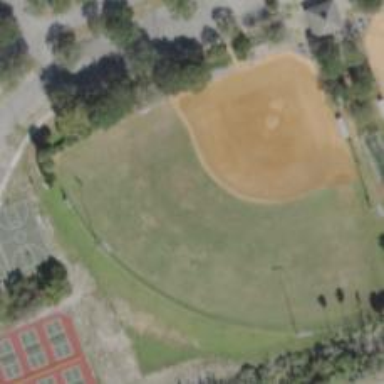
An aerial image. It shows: Baseball pitch for leisure land activities.